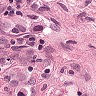
Metastatic tissue present: yes